Question: I'm a windows phone 8 novice, struggling at the moment with xaml data-binding with arrays.
'''
<phone:LongListSelector x:Name="LocationsData" Margin="0,0,-12,0" ItemsSource="{Binding}">
<phone:LongListSelector.ItemTemplate>
<DataTemplate>
<StackPanel Margin="0,0,0,17">
<TextBlock Text="{Binding name}" TextWrapping="NoWrap" Margin="12,0,0,0" Style="{StaticResource PhoneTextExtraLargeStyle}"/>
<TextBlock Text="{Binding vicinity}" TextWrapping="NoWrap" Margin="12,-6,0,0" Style="{StaticResource PhoneTextSubtleStyle}"/>
</StackPanel>
</DataTemplate>
</phone:LongListSelector.ItemTemplate>
</phone:LongListSelector>
'''
'''
LocationsData.DataContext = _array_of_locations;
'''
The '_array_of_locations' has 4 items,

each of them is a valid JSON,
'''
{
"geometry": {
"location": {
"lat": 12.923101,
"lng": 77.586057
}
},
"icon": "http://maps.gstatic.com/mapfiles/place_api/icons/restaurant-71.png",
"id": "9a769bc2faaa79fe0ffbd85c2c28446940153331",
"name": "Domino's Pizza",
"opening_hours": {
"open_now": false
},
"price_level": 1,
"rating": 2.9,
"reference": "CnRsAAAAsI0LvfwZ_RC8PEDsJS3TfKkRkTn7d_2_-vw8tu_SYBYCJk2CmKt6RyRJtO5mG0Weq-R0jSsmyQOWHjU45itlrH1cN89EqgIA9Vtmvcih1xi6ZwpNewqZ8mNCQWWLDJvcT3AQLHGnFcn4E9a30Gvs9xIQeKGVsrSOKLDx4vYCjixIKhoUOGeosCJIVFDmE3-3qIPcIM7PSCs",
"types": [
"restaurant",
"food",
"establishment"
],
"vicinity": "11th Main Road, Jayanagar, Bangalore"
}
'''
It's not working, I'm getting lost with all the documentation as I don't come from a c# background. So how do I get this working?
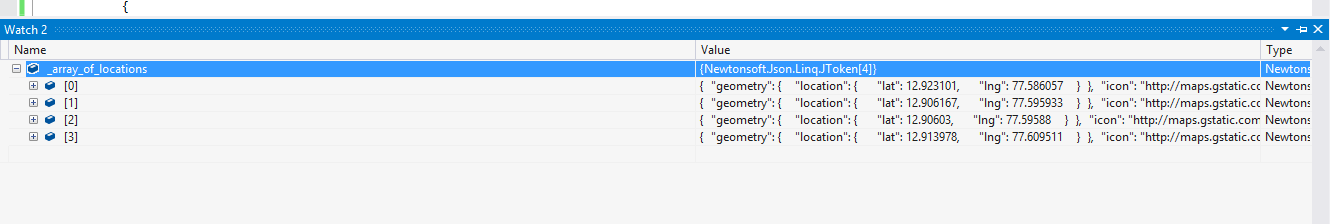
Answer: The problem isn't the arrays here, it's the fact that the source of a data binding (i.e. the 'name' and 'vicinity' in '{Binding name}' and '{Binding vicinity}') must be a <URL>. The objects in your array don't have properties with names 'name' and 'vicinity', so nothing gets shown. In fact, you might even see binding errors in the Output window in Visual Studio, mentioning that it couldn't find 'name' and 'vicinity' properties.
I suspect you have got four items in your 'LongListSelector', but because none of them have any text in them, they have zero size and you don't see them. Try adding a 'TextBlock' with some static text (e.g. '<TextBlock Text="X"/>') to your 'StackPanel' to see if four 'X's appear.
If you just need to show the JSON read-only, then it should be possible to deserialize the JSON to <URL>. With any luck that should work, however, I haven't tested it.